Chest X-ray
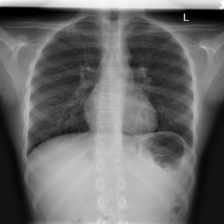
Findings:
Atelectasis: negative
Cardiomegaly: negative
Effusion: negative
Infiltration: negative
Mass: negative
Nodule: negative
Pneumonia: negative
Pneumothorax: negative
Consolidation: negative
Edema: negative
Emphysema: negative
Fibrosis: negative
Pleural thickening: negative
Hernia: negative